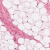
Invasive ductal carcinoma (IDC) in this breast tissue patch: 0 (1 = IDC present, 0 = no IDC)